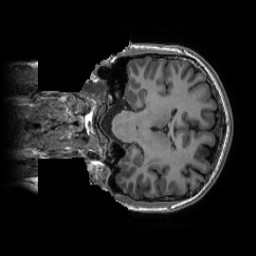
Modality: T1w
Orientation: coronal
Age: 23
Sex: male
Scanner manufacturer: ge
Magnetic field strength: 3 T
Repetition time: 0.007348 s
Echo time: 0.003036 s